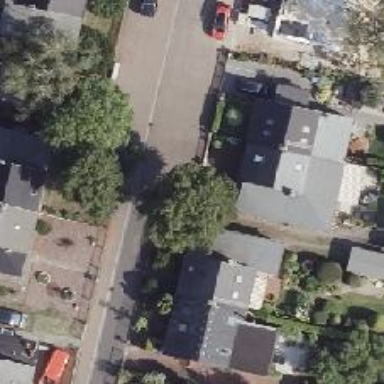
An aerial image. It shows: Bump for traffic calming.